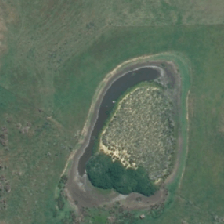
Land cover: lake_pond